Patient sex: F
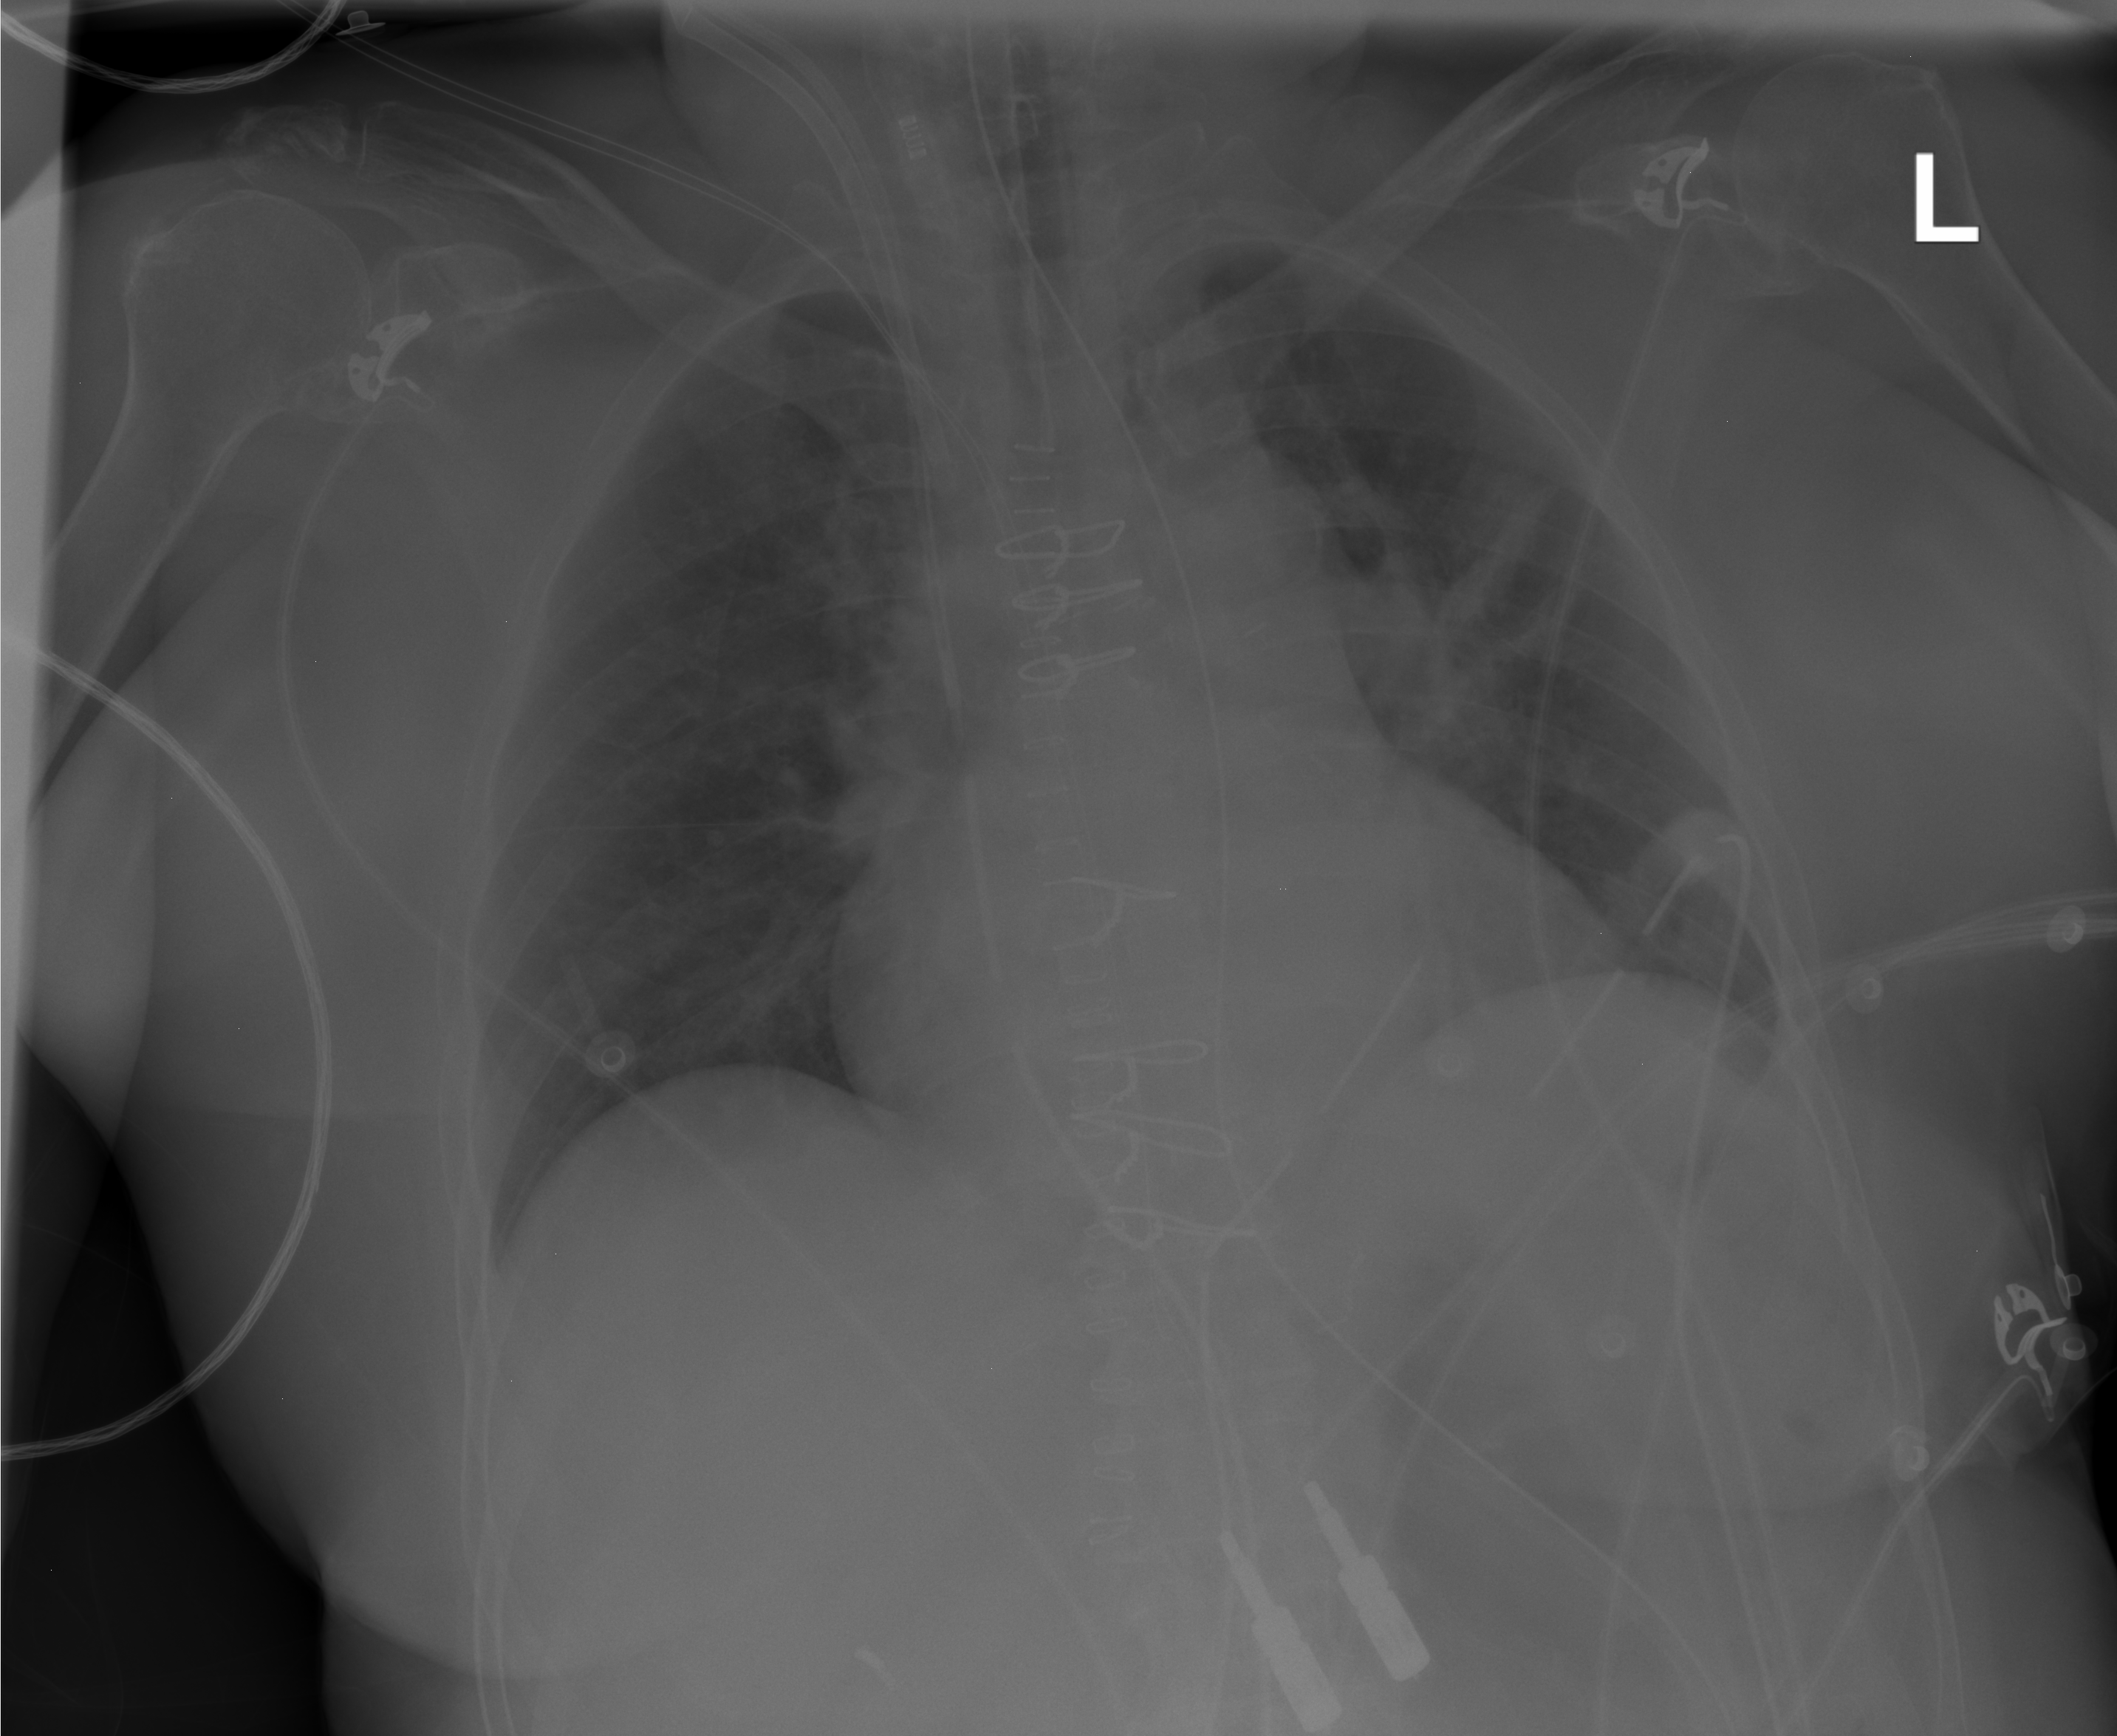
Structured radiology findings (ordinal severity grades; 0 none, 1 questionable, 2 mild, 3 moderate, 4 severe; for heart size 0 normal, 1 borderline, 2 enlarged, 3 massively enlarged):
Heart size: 0
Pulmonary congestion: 0
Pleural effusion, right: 0
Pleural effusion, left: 0
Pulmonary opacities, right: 0
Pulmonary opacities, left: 0
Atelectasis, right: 1
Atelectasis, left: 1